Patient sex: M
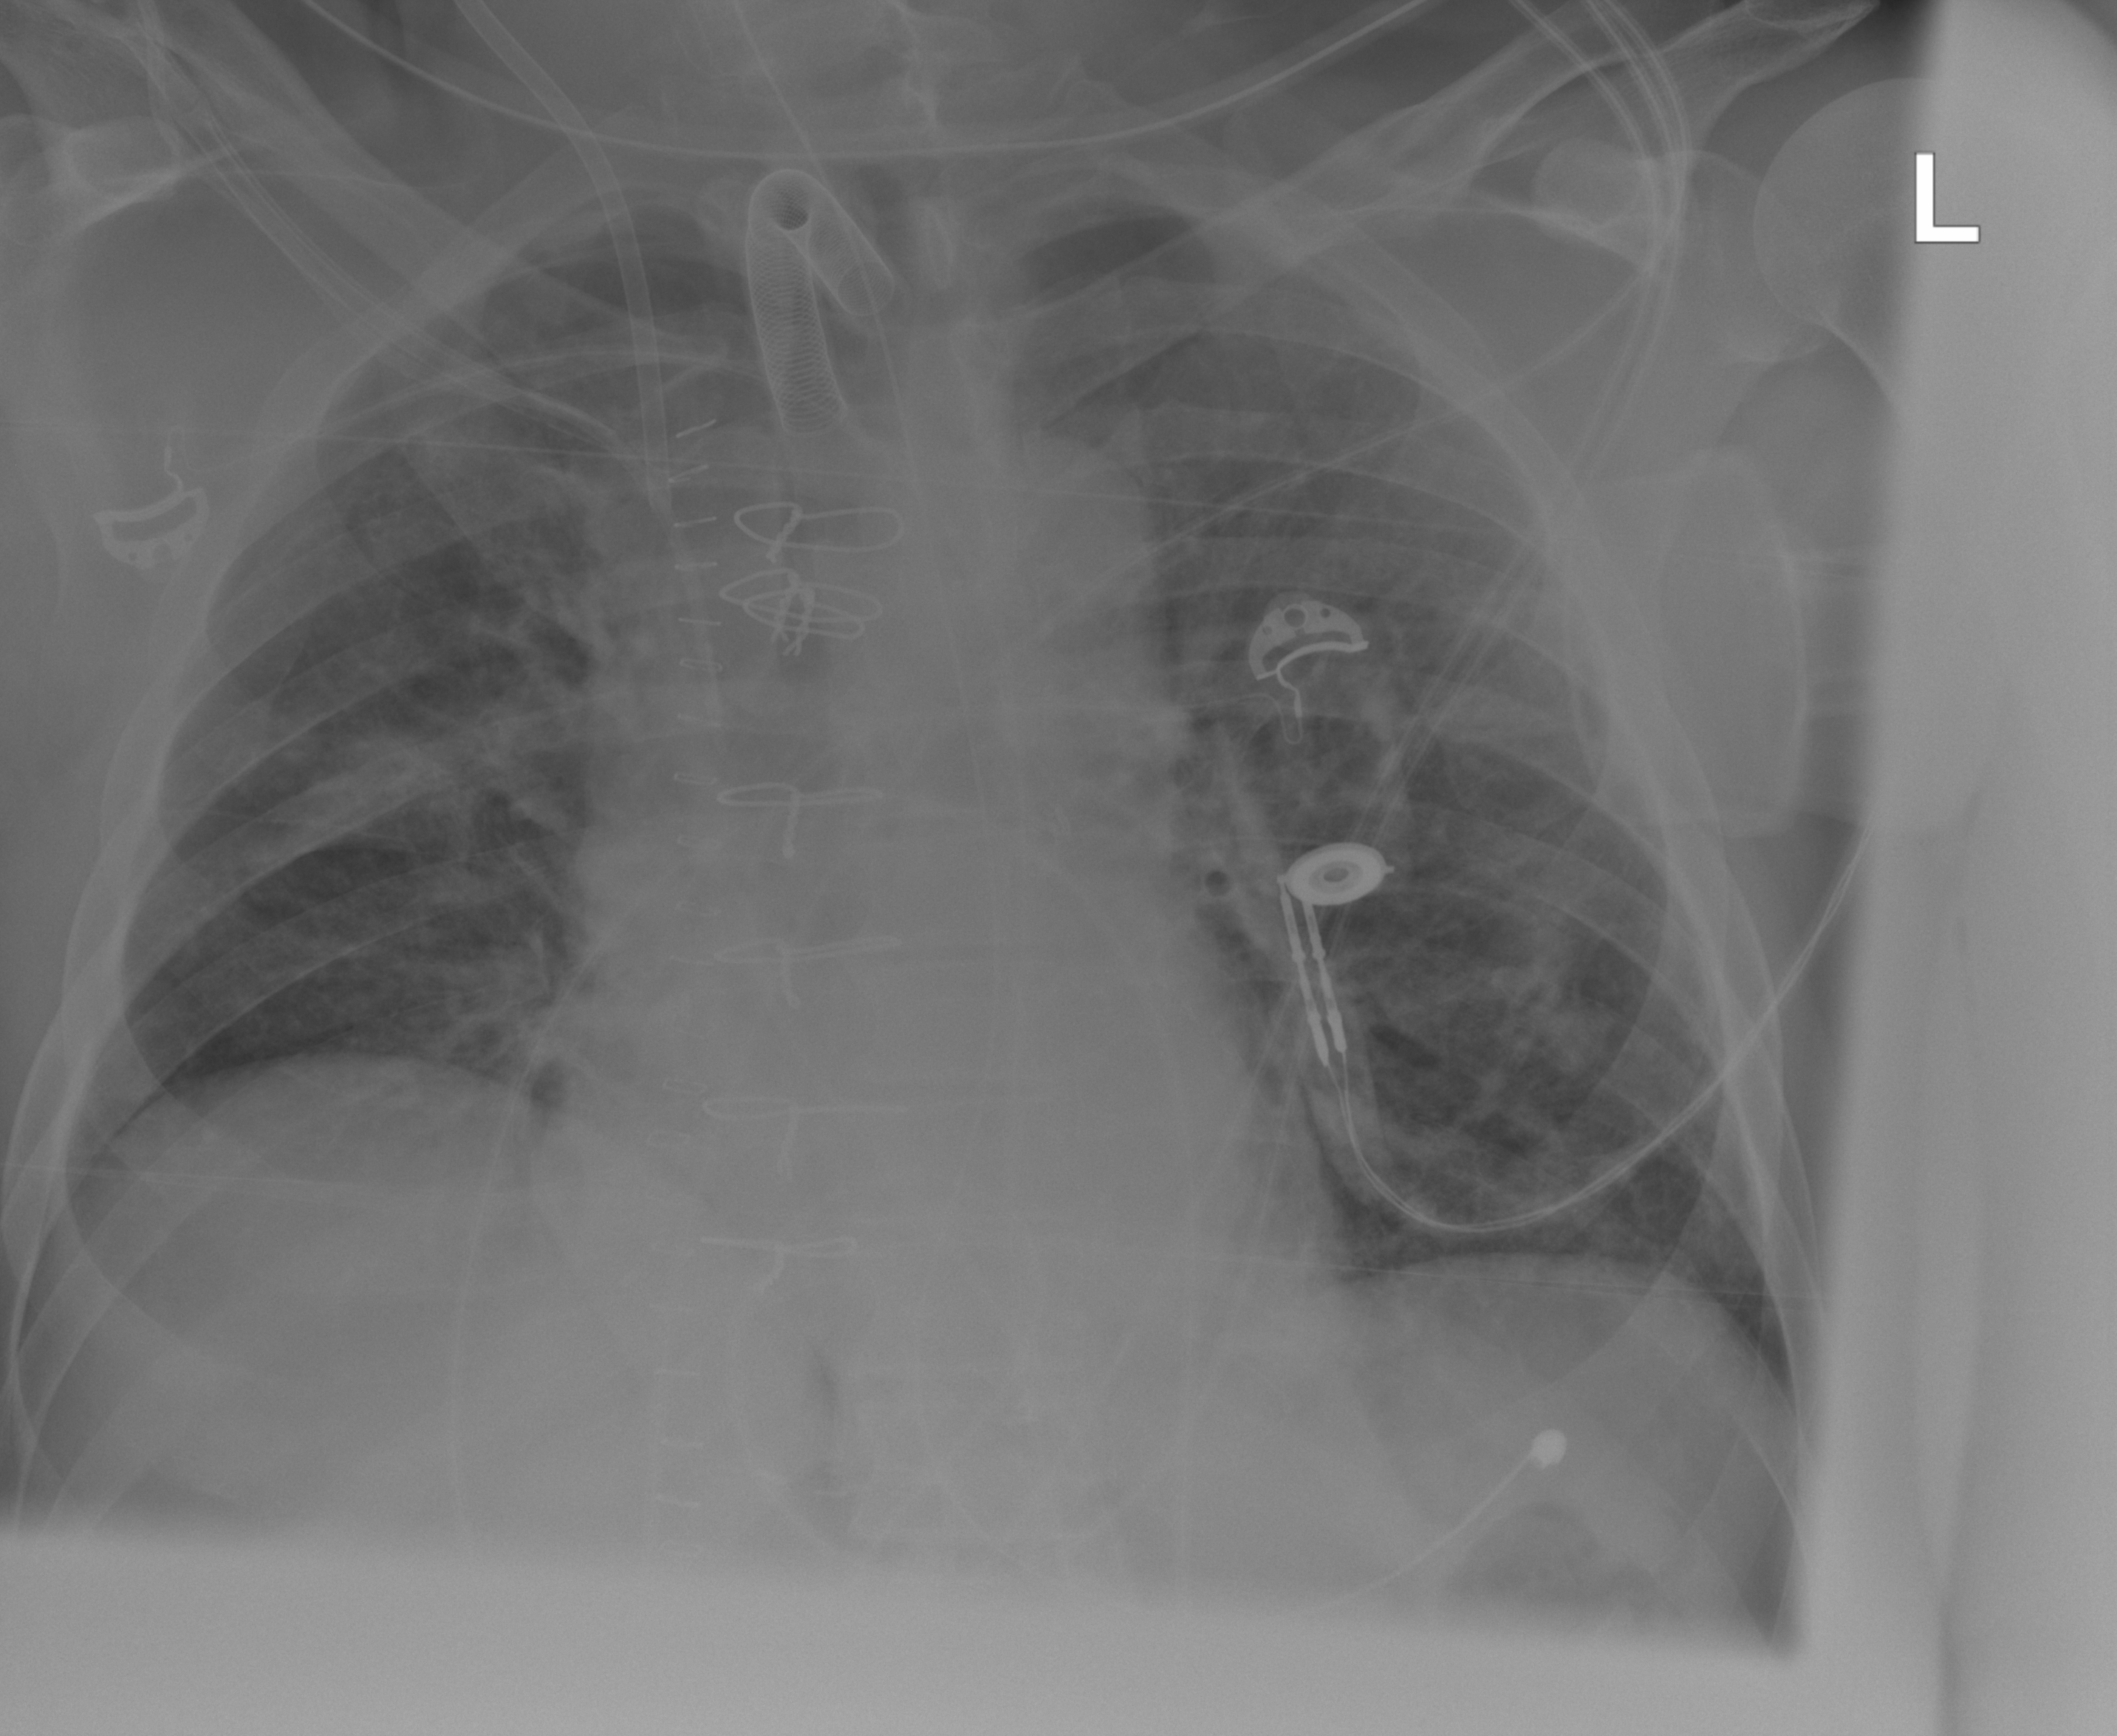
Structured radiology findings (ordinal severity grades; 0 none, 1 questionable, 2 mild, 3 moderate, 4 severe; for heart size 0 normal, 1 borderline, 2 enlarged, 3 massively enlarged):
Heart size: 2
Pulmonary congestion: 3
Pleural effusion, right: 0
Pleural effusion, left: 0
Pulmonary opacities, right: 2
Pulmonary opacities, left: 2
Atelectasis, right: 0
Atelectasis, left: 0